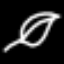
Label: leaf